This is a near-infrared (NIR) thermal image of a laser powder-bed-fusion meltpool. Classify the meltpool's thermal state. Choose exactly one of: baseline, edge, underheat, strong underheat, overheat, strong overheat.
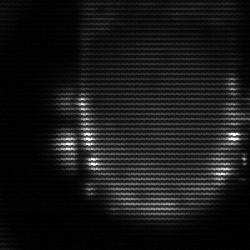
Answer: baseline